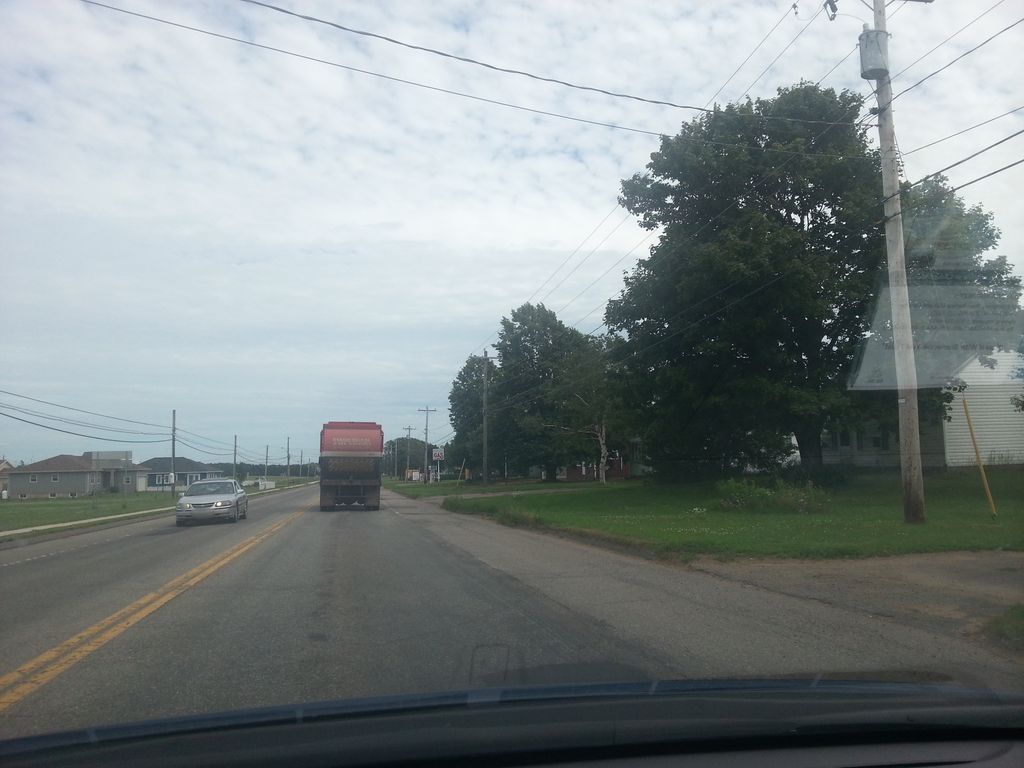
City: charlottetown